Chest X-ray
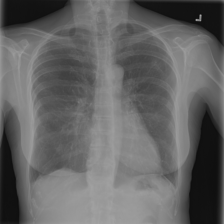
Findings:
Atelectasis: negative
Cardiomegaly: negative
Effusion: negative
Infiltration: negative
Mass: negative
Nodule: negative
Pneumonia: negative
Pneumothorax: negative
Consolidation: negative
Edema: negative
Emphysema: negative
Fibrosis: negative
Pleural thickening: negative
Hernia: negative